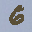
Label: 6